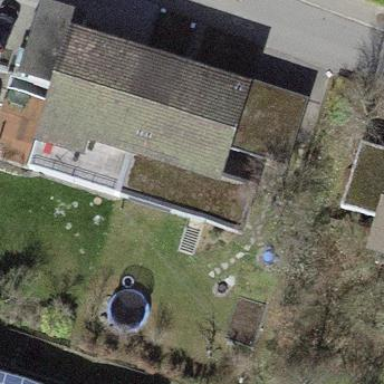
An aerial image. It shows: Residential building.